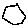
Label: hexagon